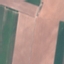
Label: AnnualCrop